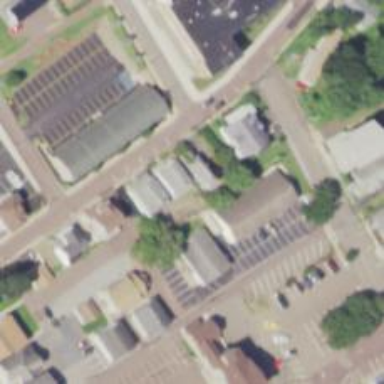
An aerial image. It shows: Alleyway designated as service road.